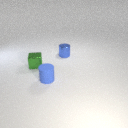
small green metal cube behind small blue rubber cylinder